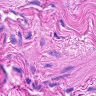
Metastatic tissue present: no